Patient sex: M
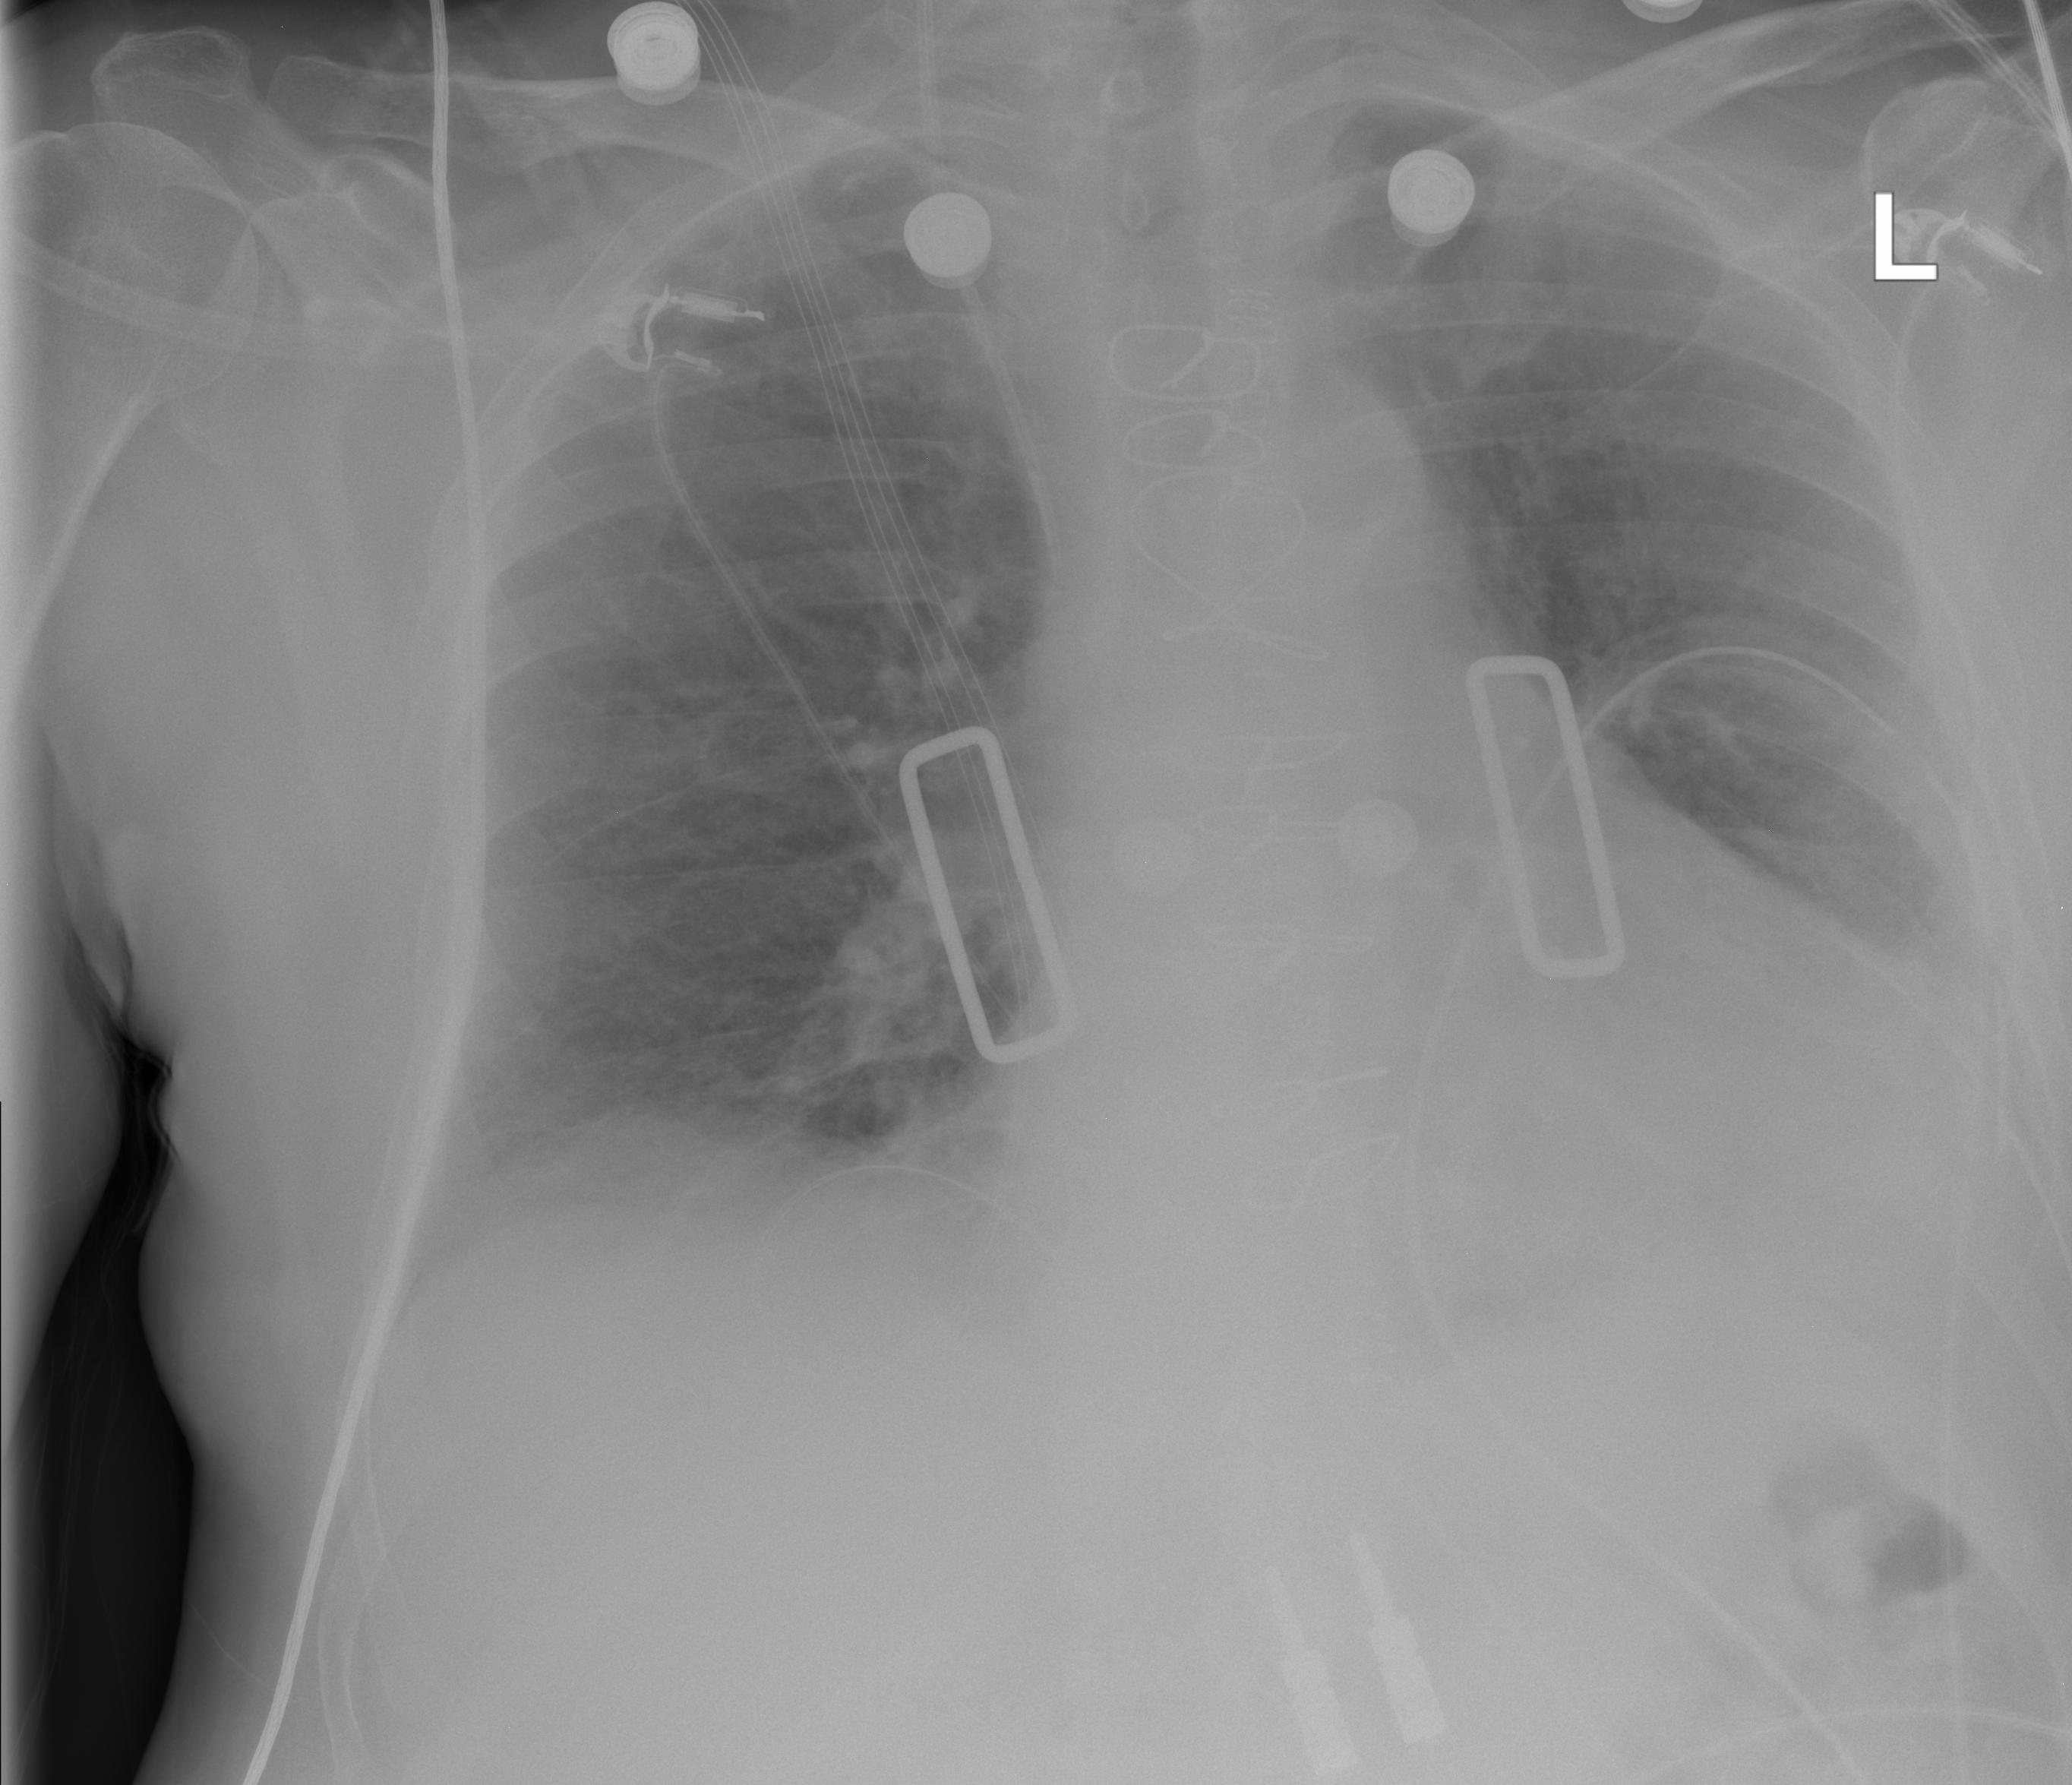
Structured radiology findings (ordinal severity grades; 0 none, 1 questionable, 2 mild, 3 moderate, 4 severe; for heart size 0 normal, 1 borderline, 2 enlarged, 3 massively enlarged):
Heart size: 2
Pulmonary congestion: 2
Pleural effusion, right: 2
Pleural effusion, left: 2
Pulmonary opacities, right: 0
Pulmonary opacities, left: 0
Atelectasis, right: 2
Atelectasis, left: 2